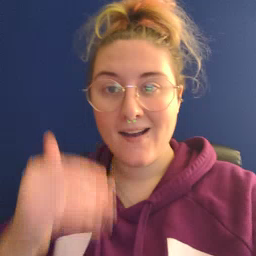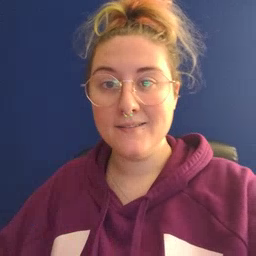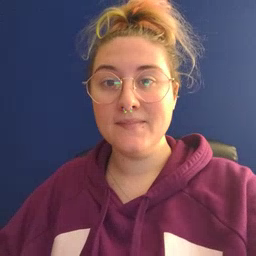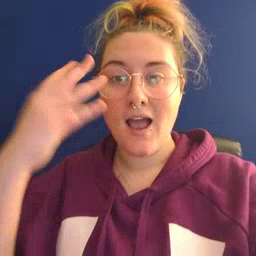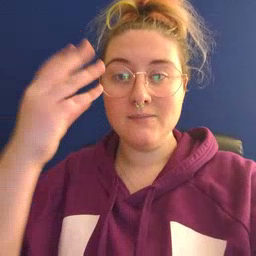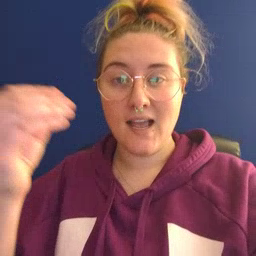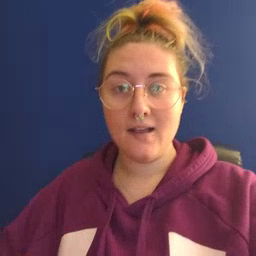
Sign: outside